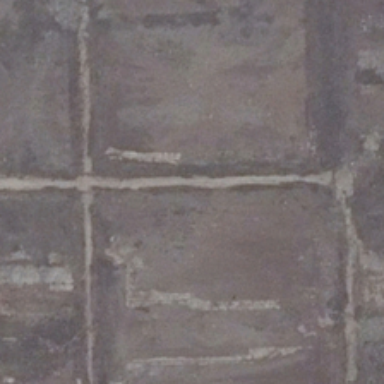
It is a piece of bareland .